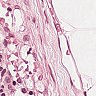
Metastatic tissue present: no